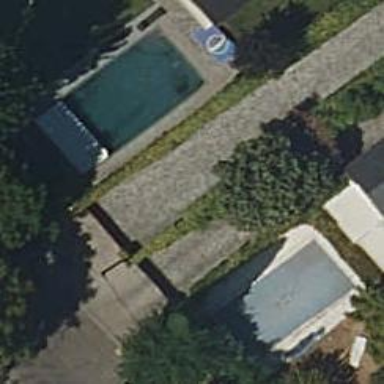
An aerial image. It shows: Swimming pool located in leisure land.